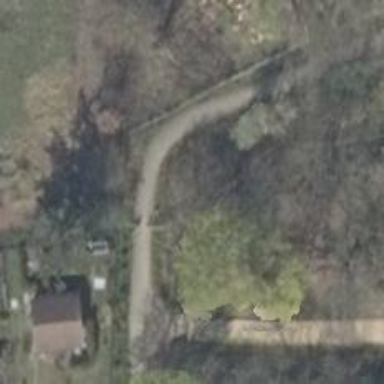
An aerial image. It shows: Footway.